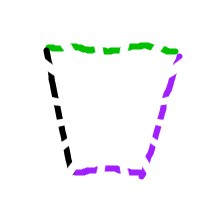
Shape: trapezoid